Interaction volume radius: 5 \u00c5
Interaction volume height: 10 \u00c5
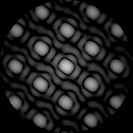
Disorder parameter: 0.03281